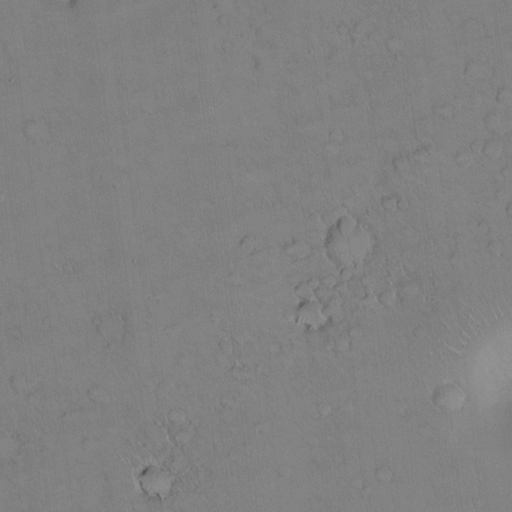
Objects detected: cone